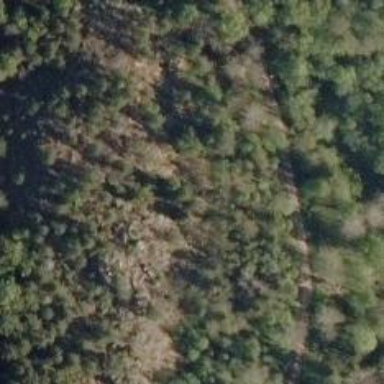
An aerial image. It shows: Natural cliff.